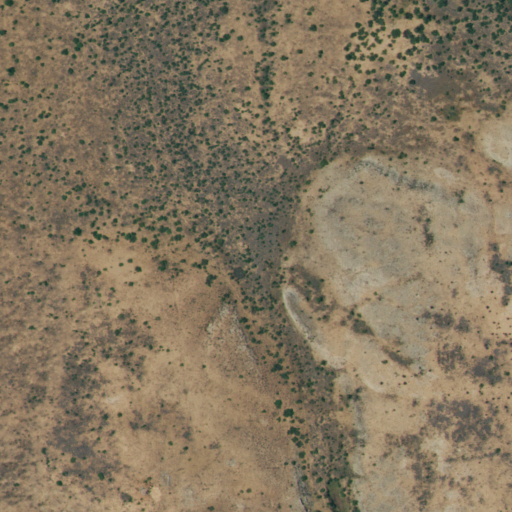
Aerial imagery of valley in New Mexico named Derrick Draw containing shrub and grassland